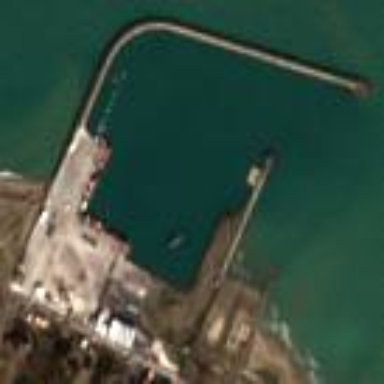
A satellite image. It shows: Harbour area controlled by customs government.